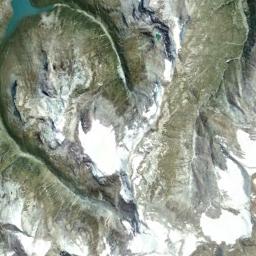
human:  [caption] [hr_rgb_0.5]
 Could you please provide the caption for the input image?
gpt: Only the peaks of the snow-capped mountains are covered with snow .

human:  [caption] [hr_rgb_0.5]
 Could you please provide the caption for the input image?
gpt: The snow berg is consist of bare land and white snow .

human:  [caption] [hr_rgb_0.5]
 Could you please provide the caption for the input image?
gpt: The snowberg is partly covered with snow and ice and a blue lake is in the snowberg .

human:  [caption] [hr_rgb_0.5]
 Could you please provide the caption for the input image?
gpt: There is snow on the part of the snowberg .

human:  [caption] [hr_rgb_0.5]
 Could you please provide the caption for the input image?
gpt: There are some snow and some green land on the snowberg .